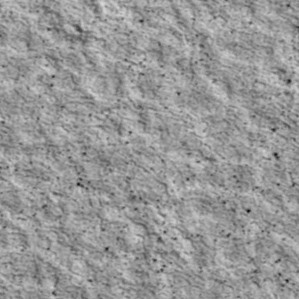
Label: non_frost